Field crop: maize
Growth stage: 2
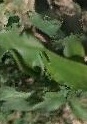
Species: maize